Question: I want to make a shadow around a rounded image, to do so I used a 'border-radius: 100px' and a 'box-shadow: 0 0 5px 5px #888;' to it, but I want to make it deeper to reach the circle and remove that white part.
Here is a screenshot of what it looks like.
'''
.bubbles {
border-radius: 100px;
box-shadow: 0 0 5px 5px #888;
}
'''
'''
<a href=""><img class="bubbles" src="https://img4.hostingpics.net/thumbs/mini_771288logomesure.png" alt="Heberger image" /></a>
'''

<URL>
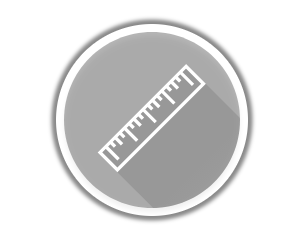
Answer: If you can't change the image and need a CSS solution. Use a div and set the background-image instead of using an '<img />' tag.
'''
.bubbles {
width: 147px;
height: 147px;
border-radius: 100px;
box-shadow: 0 0 5px 5px #888;
background-image: url('https://img4.hostingpics.net/thumbs/mini_771288logomesure.png');
background-origin: border-box;
background-position: -10px -10px, center;
}
'''
'''
<a href=""><div class="bubbles" /></a>
'''